Question: This code has different result in Firefox and Chrome
'''
<div style="border:1px solid red; width:50%; height:50px; position:relative;">
<input type="text" style="position:absolute; left:0; right:20px;" />
</div>
'''

How to make the text box anchored 0px to the left and 20px to the right side of the div?
NOTE: div's width must fluid 50%.
Thank you :)
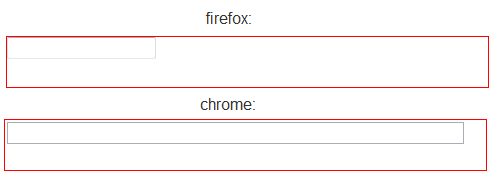
Answer: '''
<div style="border:1px solid red; width:50%; height:50px; position:relative;">
<div style="position:absolute; left:0; right:20px;">
<input type="text" style="width: 100%" />
</div>
</div>
'''
'<input>' behaves badly in some browsers, wrap it in a div